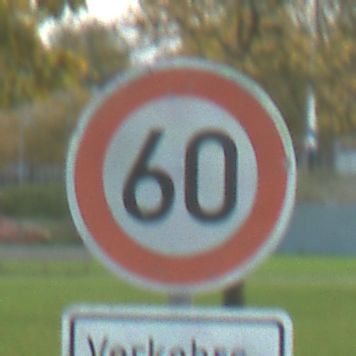
Verkehrszeichen: Geschwindigkeit60
Zusatzzeichen unten: HinweisGeaenderteVorfahrtVerkehrsfuehrungVerkehrsregelung2
Umgebung: Outdoor, Urban
Tageszeit: MorningAfternoon
Wetter: PartlyCloudy
Licht: Natural
Jahreszeit: NotSpecified
Kontrast: LowContrast